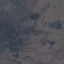
Label: HerbaceousVegetation